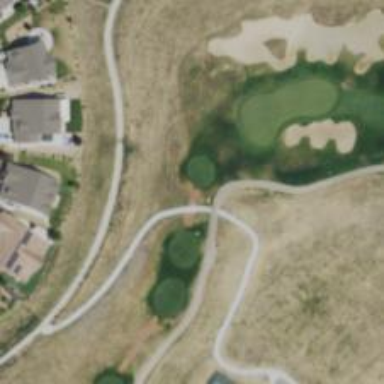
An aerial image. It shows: Footway that doubles as golf path.